Question: I want to know how to accomplish something similar to this in wordpress. Any suggestions? maybe a sample code.

Can you show me an example how to apply it to the sub bullets?
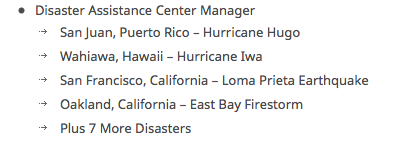
Answer: Yup. Use CSS, list-style-image.
<URL>